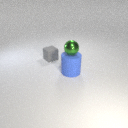
large blue rubber cylinder to the right of small gray rubber cube